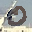
Label: 0